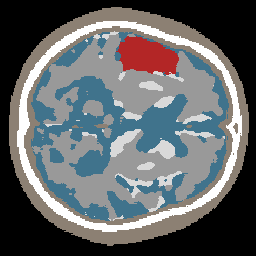
Label: lesion